Question: I was playing with my website's front-end recently and I don't know how but the following line of code got into the '<body>' of some of my html files and I can't find where this line is in my files so that I can remove it:
'''
&#65279;
'''
And here's an image of what I see when I inspect my pages with the 'DevTools':

How can I fix this?
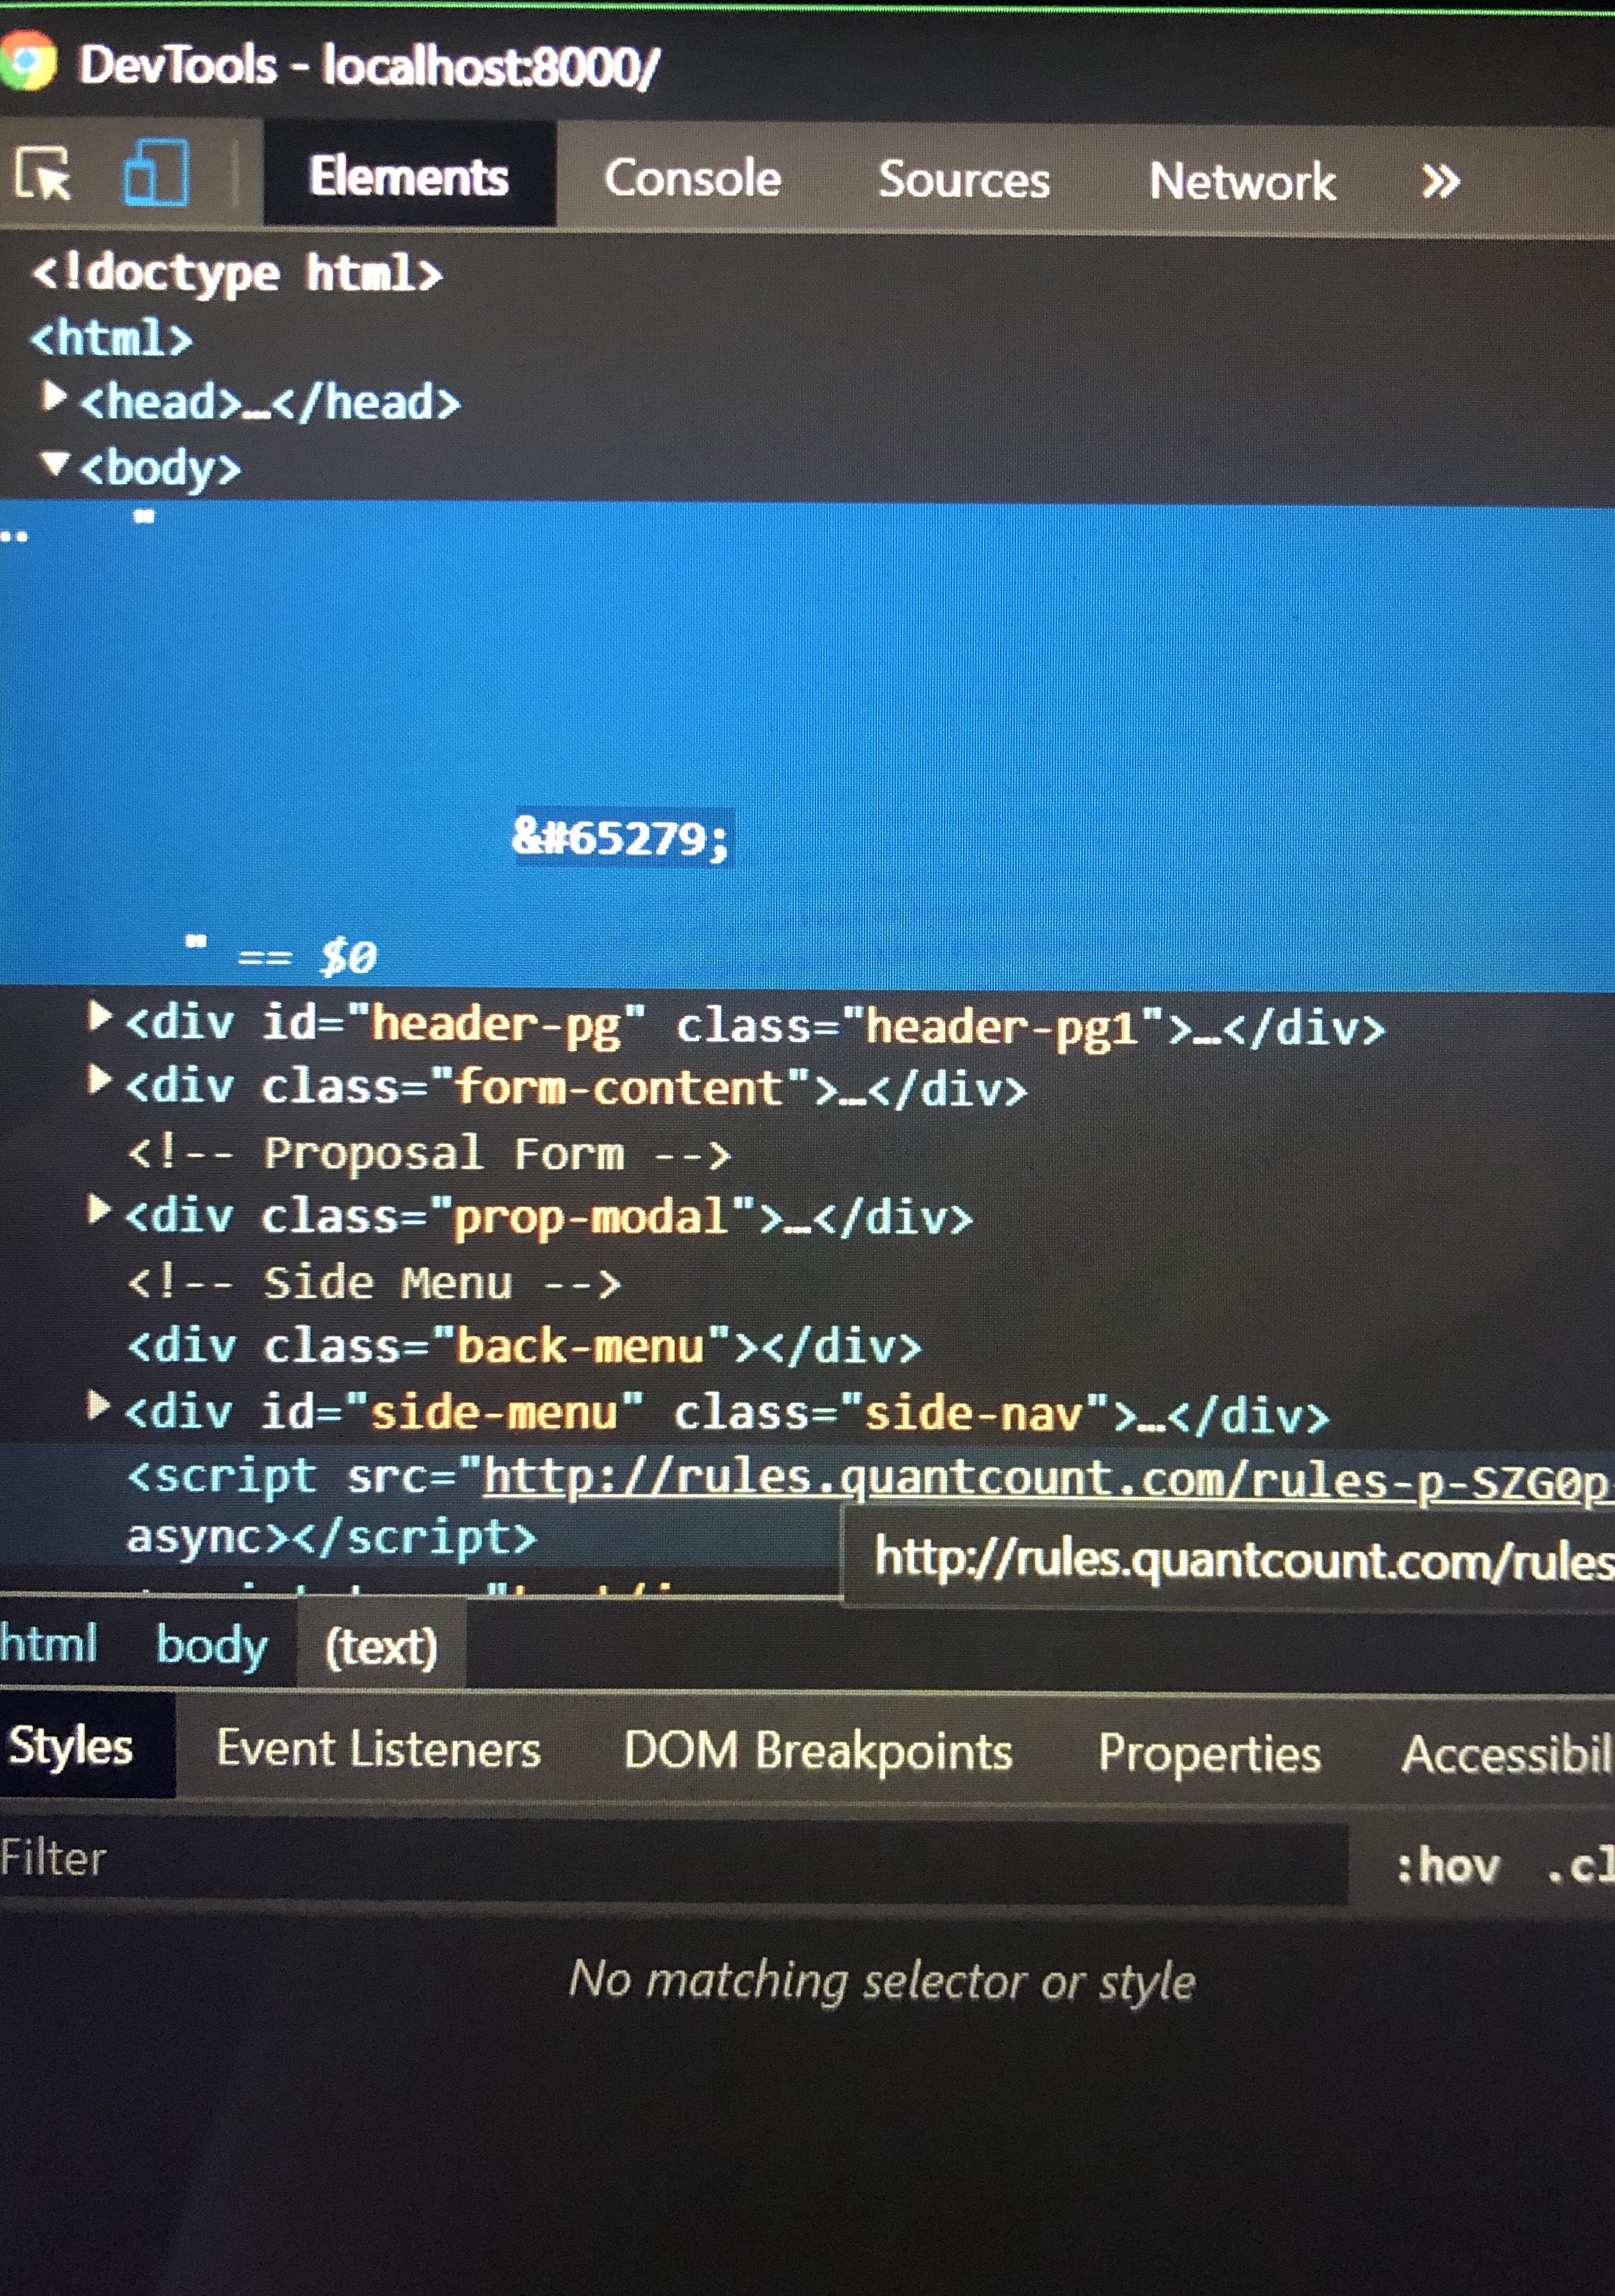
Answer: The character in question &#65279 is the Unicode Character Unicode Character <URL>
Just open that file by notepad++ then step follow --> Encoding\ encoding UTF-8 without 'BOM' then save your file.